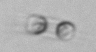
Label: Skeletonema